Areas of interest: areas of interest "Sport and cultural"
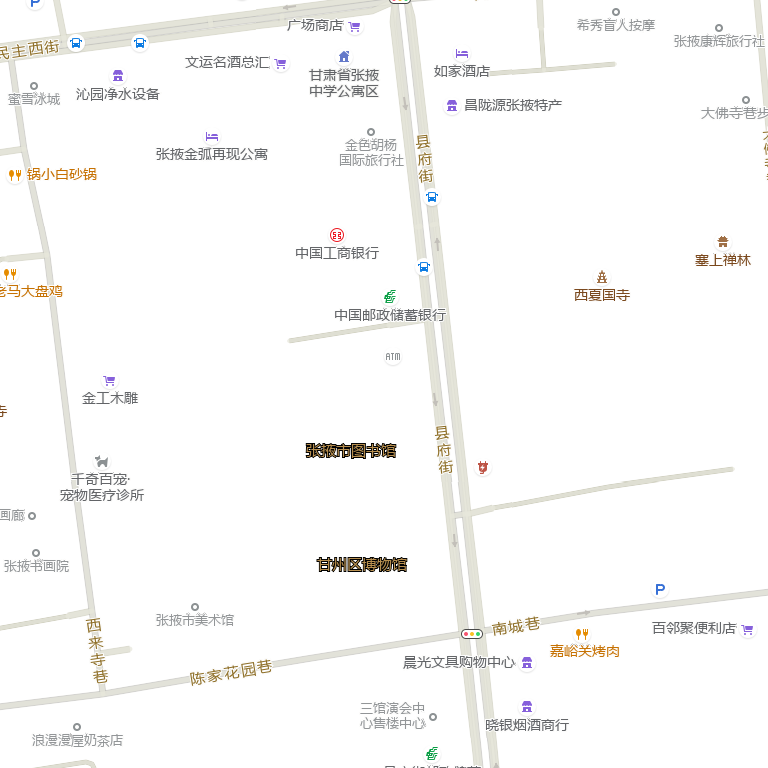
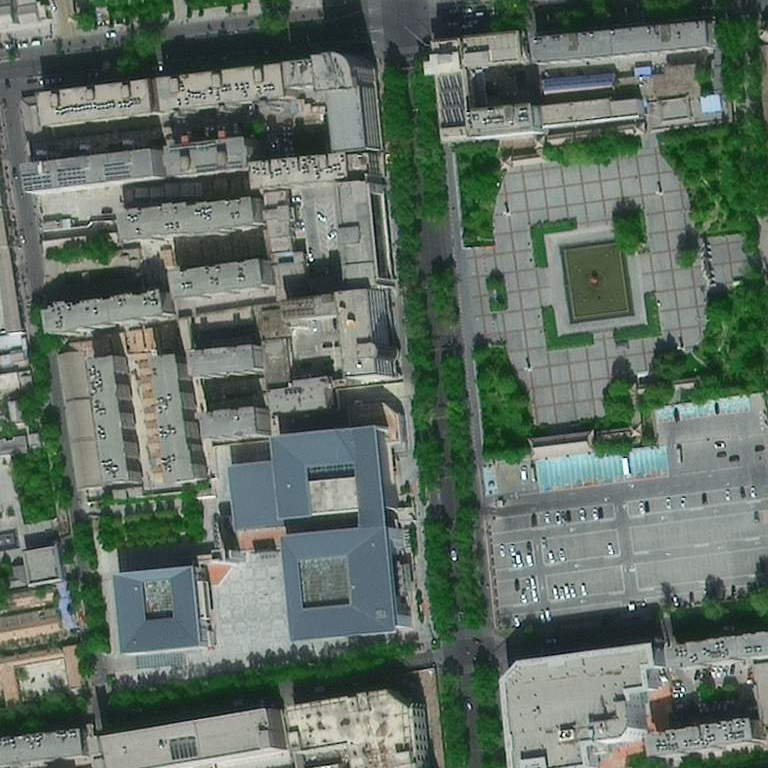